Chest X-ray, PA view. Patient: 35 years old, sex M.
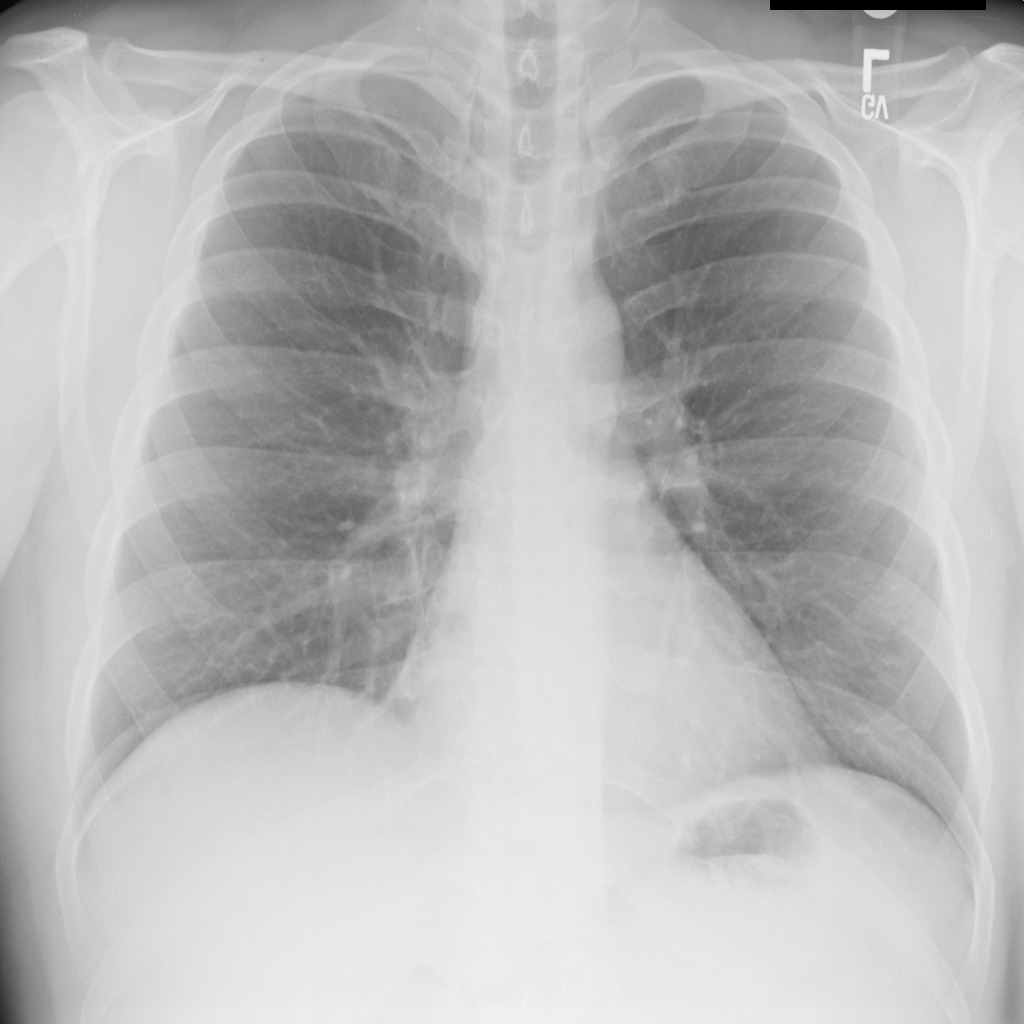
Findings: No Finding